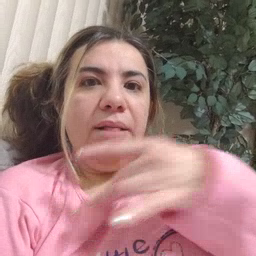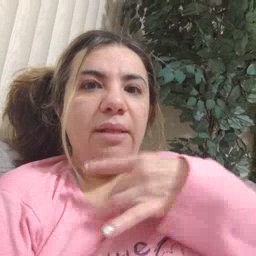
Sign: like